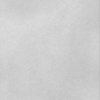
Label: dusty